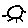
Label: sun